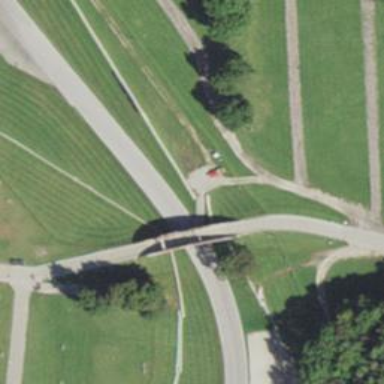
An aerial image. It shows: Raceway road.